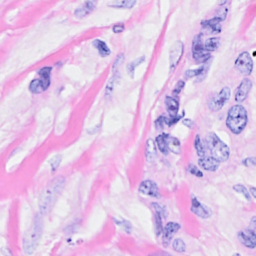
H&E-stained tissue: Breast